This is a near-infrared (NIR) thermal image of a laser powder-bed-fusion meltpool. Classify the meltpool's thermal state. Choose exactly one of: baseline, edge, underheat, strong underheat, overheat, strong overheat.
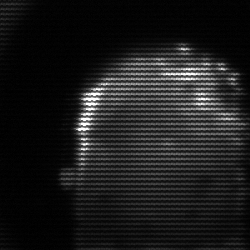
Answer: baseline